Question: I don't know how to put this question but here's what I wanna do. I have made a login form. I want the bottom of my login form to look something like this

So far I have this:
My css:
'''
/***** Login *******/
fieldset {
border: none;
margin: 0;
}
input {
border: none;
font-family: inherit;
font-size: inherit;
margin: 0;
-webkit-appearance: none;
}
input:focus {
outline: none;
}
input[type="submit"] { cursor: pointer; }
/* ---------- LOGIN-FORM ---------- */
#login-form {
margin: 10px;
width: 300px;
border: 1px solid #ea6e10;
vertical-align: middle;
}
#login-form h3 {
background-color:#ea6e10;
color: #fff;
font-size: 14px;
margin-top: 0;
padding: 20px;
text-align: right;
}
#login-form fieldset {
background: #fff;
border: 1px #ea6e10;
padding: 20px;
position: relative;
}
#login-form input {
font-size: 14px;
}
#login-form input[type="username"],
#login-form input[type="password"] {
background: #dcdcdc;
padding: 12px 10px;
width: 238px;
margin-top: 5px;
}
#login-form input[type="username"] {
}
#login-form input[type="password"] {
border-radius: 0px 0px 3px 3px;
}
#login-form input[type="submit"] {
background: #ea6e10;
text-align: center;
color: #fff;
float: left;
font-weight: bold;
margin-top: 5px;
padding: 12px 20px;
width: 100%;
}
#login-form input[type="submit"]:hover {
background: #ea6e10;
}
'''
'''
/***** Login *******/
fieldset {
border: none;
margin: 0;
}
input {
border: none;
font-family: inherit;
font-size: inherit;
margin: 0;
-webkit-appearance: none;
}
input:focus {
outline: none;
}
input[type="submit"] { cursor: pointer; }
/* ---------- LOGIN-FORM ---------- */
#login-form {
margin: 10px;
width: 300px;
border: 1px solid #ea6e10;
vertical-align: middle;
}
#login-form h3 {
background-color:#ea6e10;
color: #fff;
font-size: 14px;
margin-top: 0;
padding: 20px;
text-align: right;
}
#login-form fieldset {
background: #fff;
border: 1px #ea6e10;
padding: 20px;
position: relative;
}
#login-form input {
font-size: 14px;
}
#login-form input[type="username"],
#login-form input[type="password"] {
background: #dcdcdc;
padding: 12px 10px;
width: 238px;
margin-top: 5px;
}
#login-form input[type="username"] {
}
#login-form input[type="password"] {
border-radius: 0px 0px 3px 3px;
}
#login-form input[type="submit"] {
background: #ea6e10;
text-align: center;
color: #fff;
float: left;
font-weight: bold;
margin-top: 5px;
padding: 12px 20px;
width: 100%;
}
#login-form input[type="submit"]:hover {
background: #ea6e10;
}
'''
'''
<div id="login-form" style="float:left;">
<h3>Login</h3>
<fieldset>
<input type="username" required value="username" onBlur="if(this.value=='')this.value='username'" onFocus="if(this.value=='username')this.value='' "> <!-- JS because of IE support; better: placeholder="username" -->
<input type="password" required value="Password" onBlur="if(this.value=='')this.value='Password'" onFocus="if(this.value=='Password')this.value='' "> <!-- JS because of IE support; better: placeholder="Password" -->
<p><a href="#">Forgot Password?</a></p>
<input type="submit" value="Login">
</form>
</fieldset>
</div>
'''
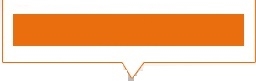
Answer: Change your CSS like this:
'''
/***** Login *******/
fieldset {
border: none;
margin: 0;
}
input {
border: none;
font-family: inherit;
font-size: inherit;
margin: 0;
-webkit-appearance: none;
}
input:focus {
outline: none;
}
input[type="submit"] {
cursor: pointer;
}
/* ---------- LOGIN-FORM ---------- */
#login-form {
margin: 10px;
width: 300px;
vertical-align: middle;
position: relative;
background: #f9f9f9;
border: 1px solid #ea6e10;
}
#login-form:after, #login-form:before {
top: 100%;
left: 50%;
border: solid transparent;
content:" ";
height: 0;
width: 0;
position: absolute;
pointer-events: none;
}
#login-form:after {
border-color: rgba(249, 249, 249, 0);
border-top-color: #f9f9f9;
border-width: 15px;
margin-left: -15px;
}
#login-form:before {
border-color: rgba(255, 102, 0, 0);
border-top-color: #ea6e10;
border-width: 16px;
margin-left: -16px;
}
#login-form h3 {
background-color:#ea6e10;
color: #fff;
font-size: 14px;
margin-top: 0;
padding: 20px;
text-align: right;
}
#login-form fieldset {
background: #fff;
border: 1px #ea6e10;
padding: 20px;
position: relative;
}
#login-form input {
font-size: 14px;
}
#login-form input[type="username"], #login-form input[type="password"] {
background: #dcdcdc;
padding: 12px 10px;
width: 238px;
margin-top: 5px;
}
#login-form input[type="username"] {
}
#login-form input[type="password"] {
border-radius: 0px 0px 3px 3px;
}
#login-form input[type="submit"] {
background: #ea6e10;
text-align: center;
color: #fff;
float: left;
font-weight: bold;
margin-top: 5px;
padding: 12px 20px;
width: 100%;
}
#login-form input[type="submit"]:hover {
background: #ea6e10;
}
'''
<URL>